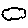
Label: cloud